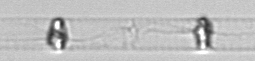
Label: Dactyliosolen_blavyanus